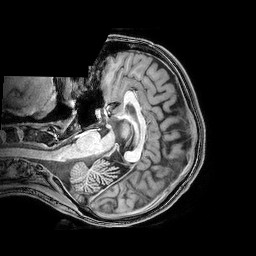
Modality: T1w
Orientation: axial
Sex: female
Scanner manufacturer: philips
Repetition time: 0.008153 s
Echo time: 0.00373 s